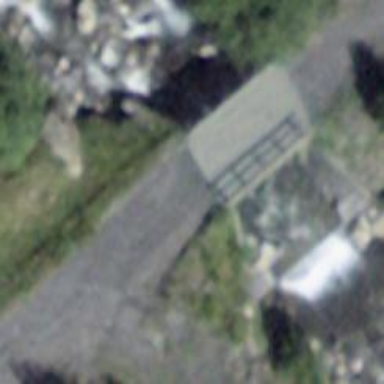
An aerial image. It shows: Track road with beam bridge.